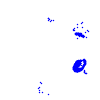
Particle: electron